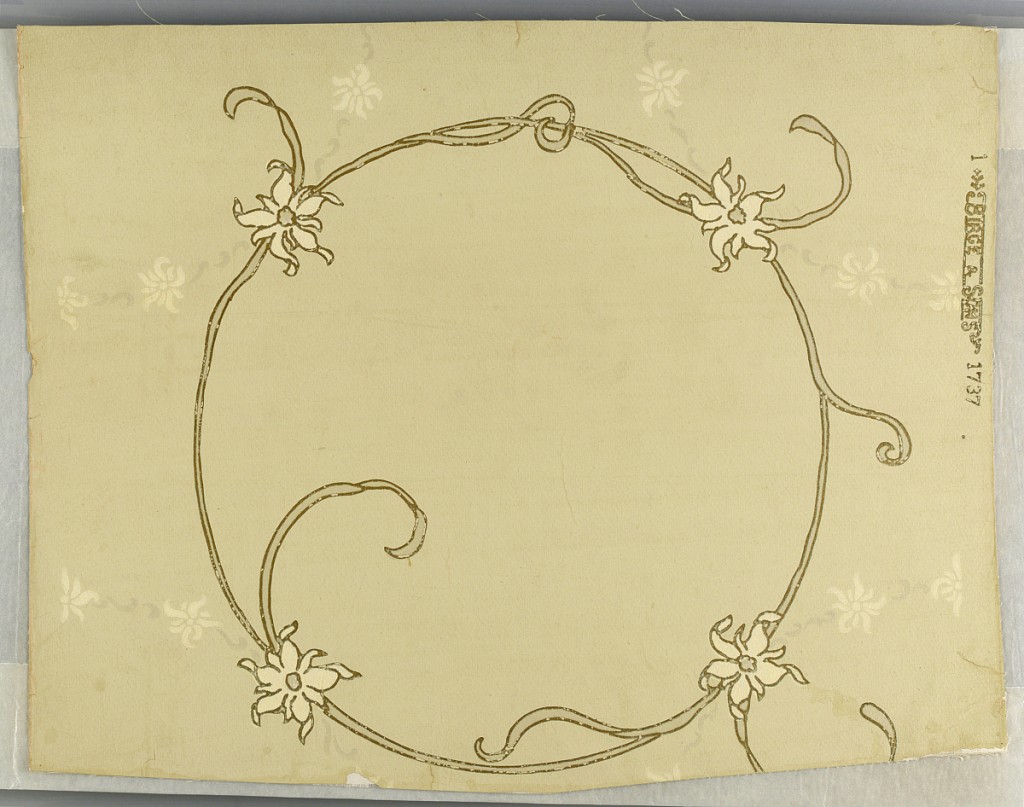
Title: Ceiling paper
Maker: M.H. Birge & Sons Co., 1834
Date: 1890–1900
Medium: Machine-printed paper
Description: Oat meal colored ground with gilt circle forming leaves and flowers. Self-colored flowers, silver sprays.